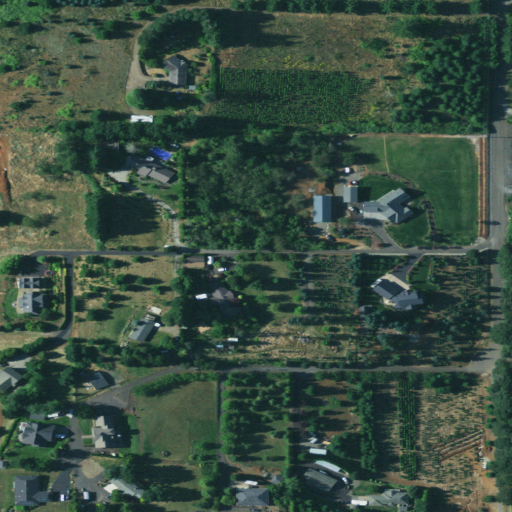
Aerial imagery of mountains in Oregon named Salem Hills containing pasture, low intensity development, open development, shrub, medium intensity development, and evergreen forest